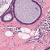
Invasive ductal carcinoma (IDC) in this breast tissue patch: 0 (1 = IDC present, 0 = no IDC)